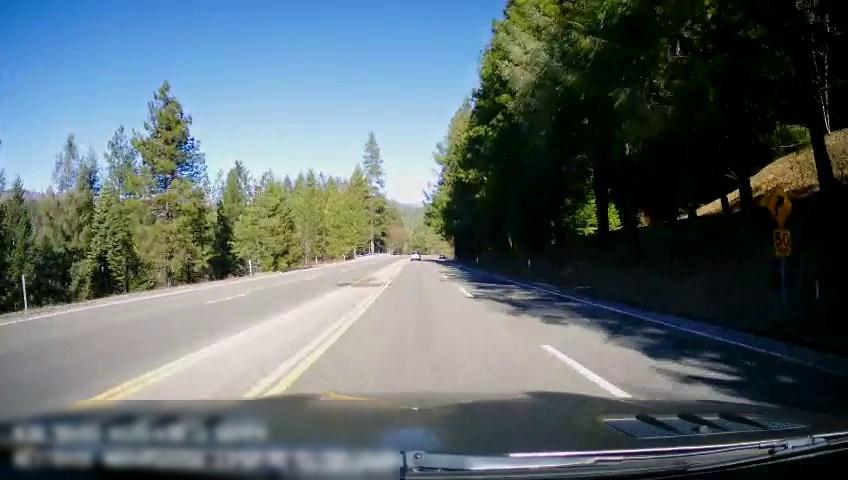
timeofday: Day
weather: Sunny
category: Drivable Space
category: Vehicles | SUV
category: Lanes | Current Lane
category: Lanes | Alternate Lane
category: Lanes | Current Lane
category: Lanes | Alternate Lane
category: Lanes | Opposite Lane
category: Lanes | Opposite Lane
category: Lanes | Opposite Lane
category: Lanes | Opposite Lane
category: Traffic | Signs
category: Traffic | Signs